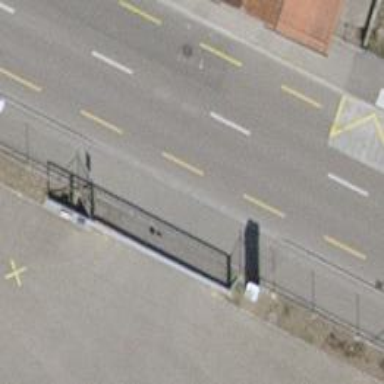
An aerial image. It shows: Gate.